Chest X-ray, AP view. Patient: 61 years old, sex F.
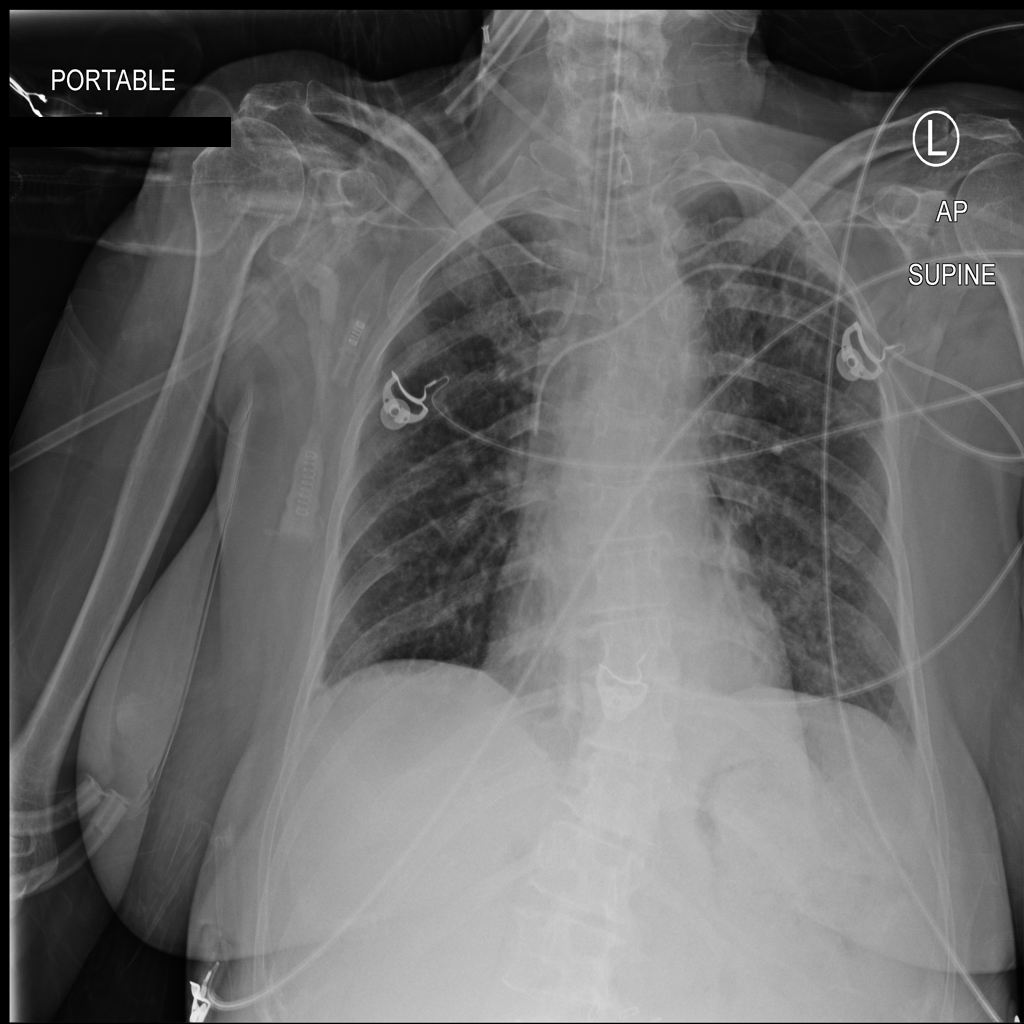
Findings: No Finding